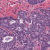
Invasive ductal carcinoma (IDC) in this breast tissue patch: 0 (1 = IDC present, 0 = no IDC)